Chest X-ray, AP view. Patient: 68 years old, sex M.
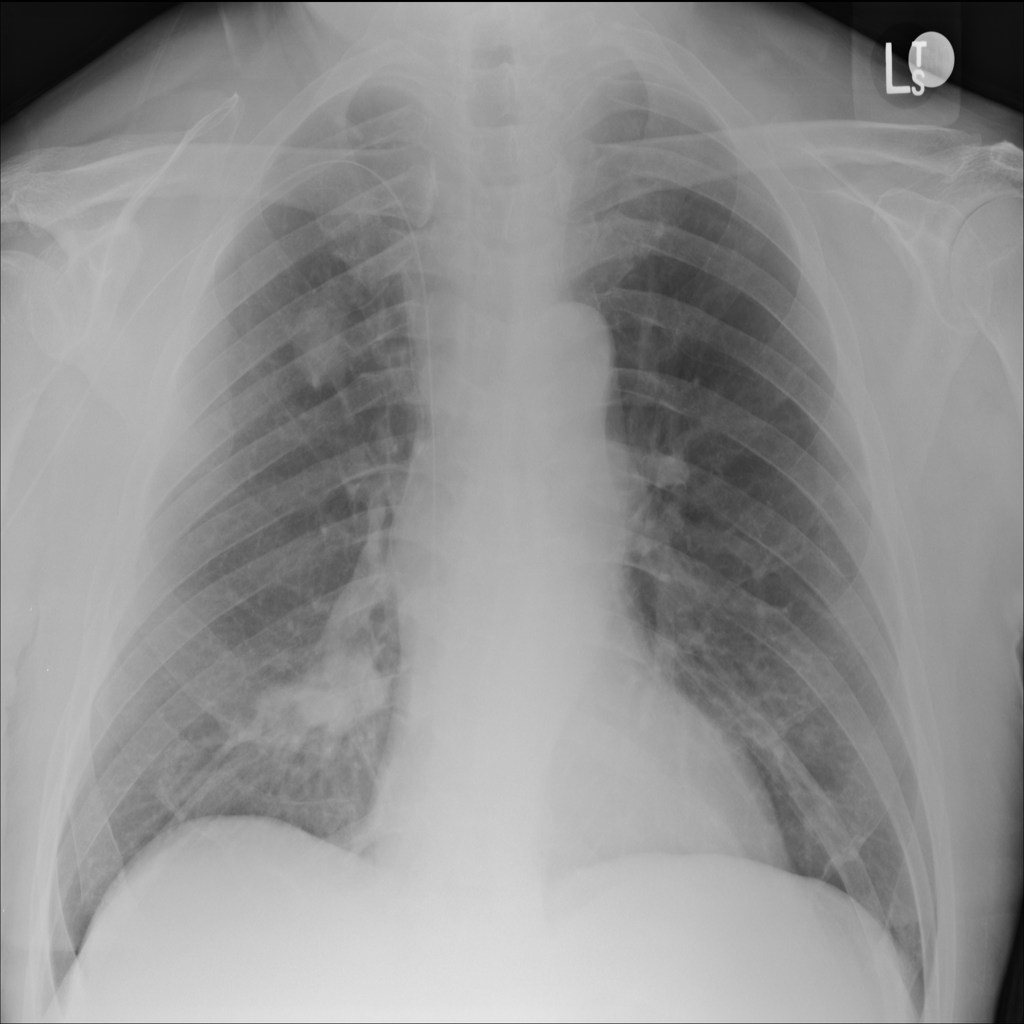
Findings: Nodule